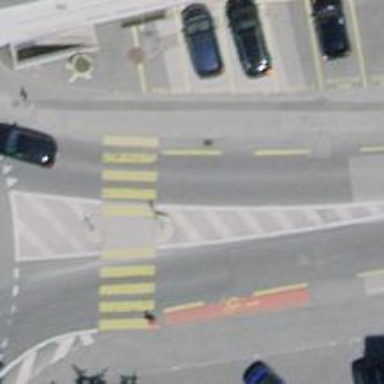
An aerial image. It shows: Kerb serving as barrier.